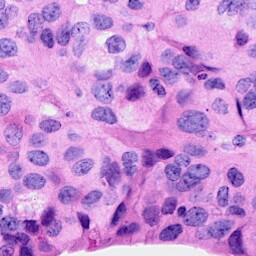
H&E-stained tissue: Breast